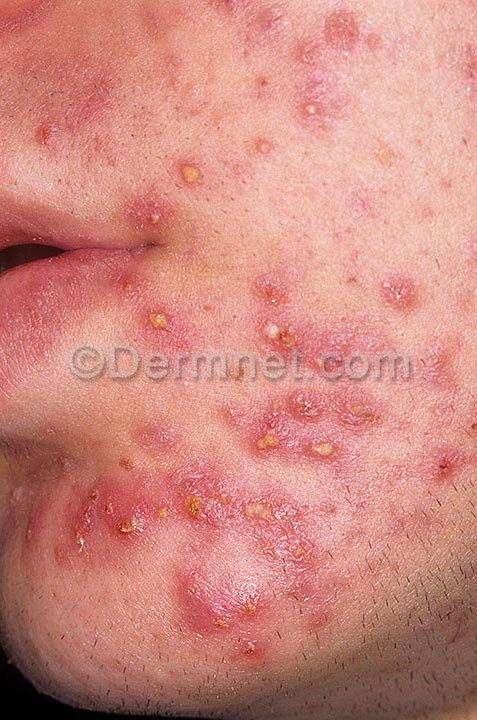
Disease: Acne and Rosacea Photos